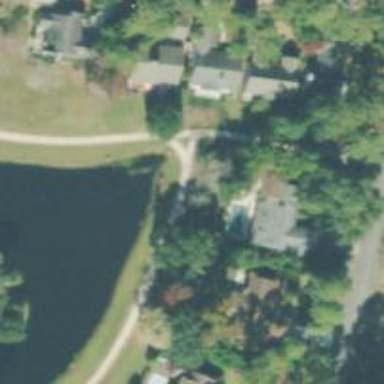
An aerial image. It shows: Path designated for golf carts.